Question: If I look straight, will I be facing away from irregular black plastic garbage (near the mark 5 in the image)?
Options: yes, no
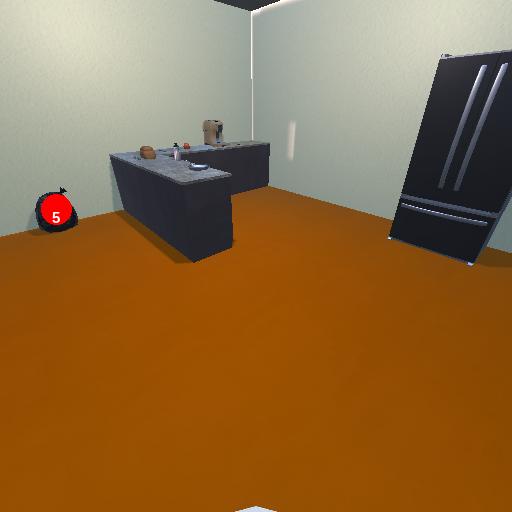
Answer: yes